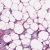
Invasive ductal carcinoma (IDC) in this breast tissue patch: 0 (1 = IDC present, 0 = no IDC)